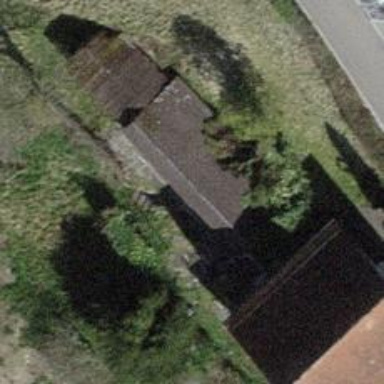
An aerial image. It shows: Shed.